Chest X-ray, PA view. Patient: 39 years old, sex F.
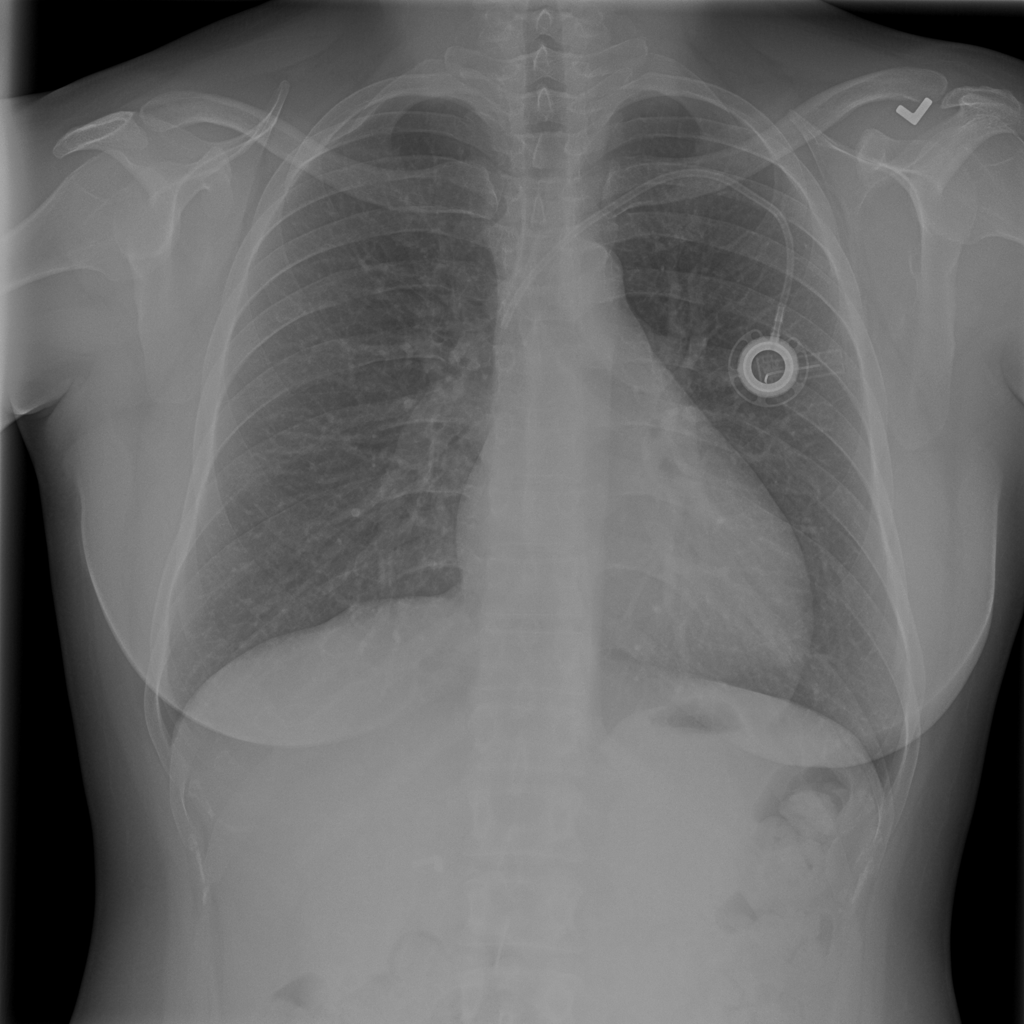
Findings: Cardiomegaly